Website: lowes
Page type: account-selection
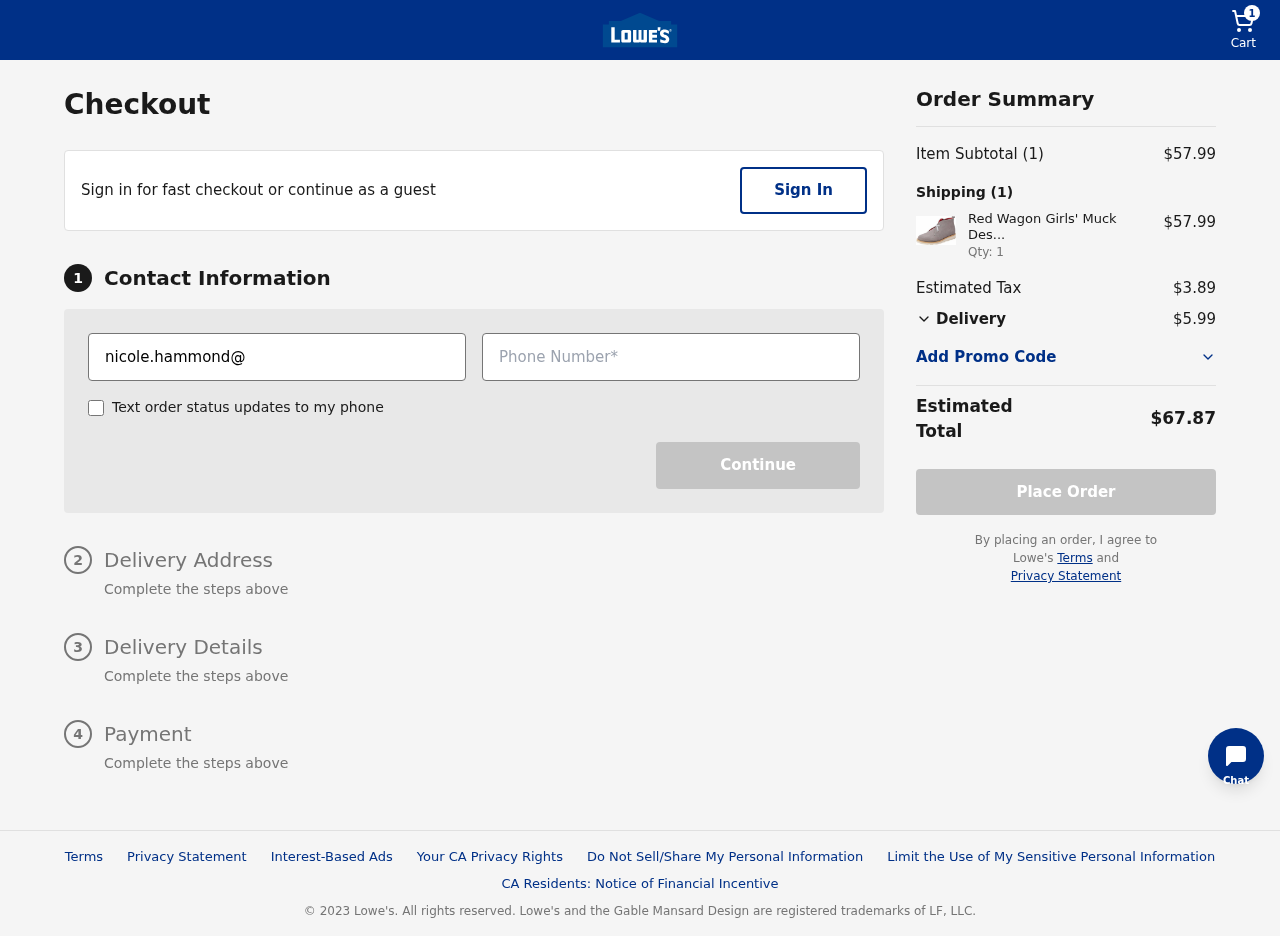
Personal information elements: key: PII_EMAIL
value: nicole.hammond@gmail.com
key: PII_PHONE
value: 9603551665
Product elements: key: PRODUCT1_NAME
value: Red Wagon Girls' Muck Desert Boots, Grey, Women 2
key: PRODUCT1_PRICE
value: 57.99
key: PRODUCT1_QUANTITY
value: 1
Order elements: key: ORDER_NUM_ITEMS
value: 1
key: ORDER_SUBTOTAL
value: $57.99
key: ORDER_TAX
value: $3.89
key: ORDER_SHIPPING_COST
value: $5.99
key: ORDER_TOTAL
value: $67.87